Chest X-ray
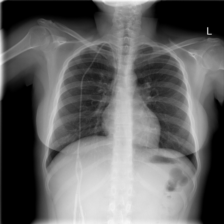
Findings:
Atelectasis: negative
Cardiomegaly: negative
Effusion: negative
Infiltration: negative
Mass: negative
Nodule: negative
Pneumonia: negative
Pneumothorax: negative
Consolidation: negative
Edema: negative
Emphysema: negative
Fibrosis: negative
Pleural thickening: negative
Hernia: negative